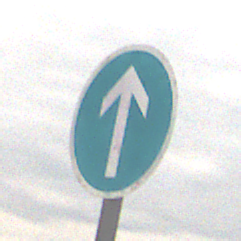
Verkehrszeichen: VorgeschriebeneFahrtrichtungGeradeaus
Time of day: MorningAfternoon
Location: Outdoor (Nature)
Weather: Overcast
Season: NotSpecified
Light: Natural